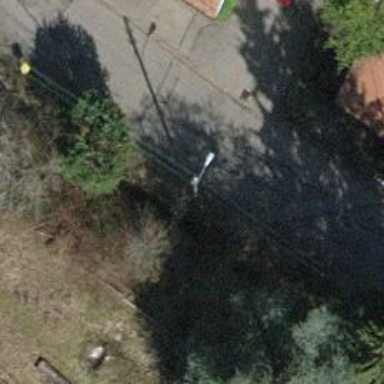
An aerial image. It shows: Minor power line.